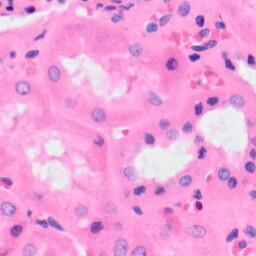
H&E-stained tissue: Kidney